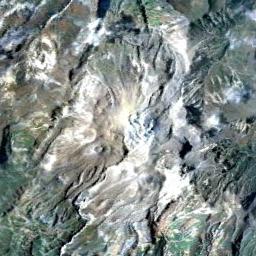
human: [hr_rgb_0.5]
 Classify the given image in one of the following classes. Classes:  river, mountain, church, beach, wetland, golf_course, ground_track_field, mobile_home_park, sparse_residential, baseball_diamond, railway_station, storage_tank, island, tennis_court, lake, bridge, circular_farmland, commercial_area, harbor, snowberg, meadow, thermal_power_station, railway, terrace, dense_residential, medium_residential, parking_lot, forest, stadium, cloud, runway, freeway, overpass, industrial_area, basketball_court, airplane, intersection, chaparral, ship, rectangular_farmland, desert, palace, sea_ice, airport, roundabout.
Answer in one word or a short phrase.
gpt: snowberg